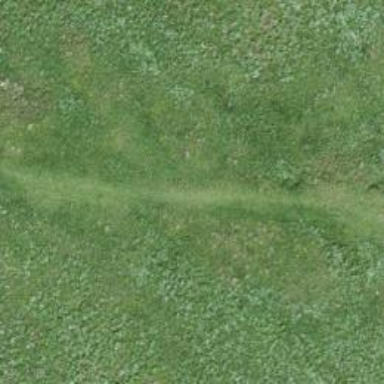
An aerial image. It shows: Path covered in grass.